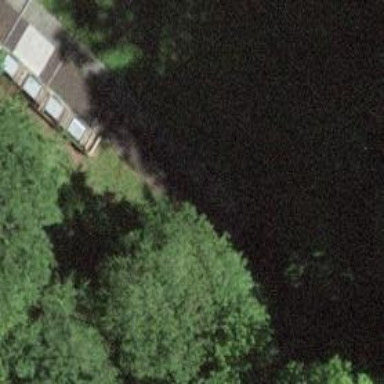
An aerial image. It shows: Retaining wall.